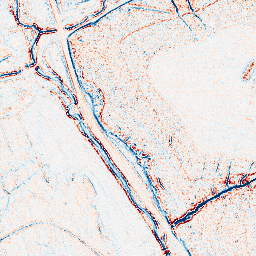
Category: edge_preserving
Decomposition family: bilateral
Decomposition parameters: d: 5
sigma_color: 25
sigma_space: 100
Upsampling method: sinc_hamming
Upsampling parameters: scale: 2
kernel_size: 4
Upsampling scale: 2